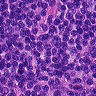
Metastatic tissue present: no